Question: I have a very interesting problem - at least to me :). Below you'll see the jade, the html, and a google chrome screenshot:
home.html:
'''
<html ng-app="mtn">
<head>
<title>Fluid Width HTML Example </title>
<!--<script src="http://maps.googleapis.com/maps/api/js?key=APIKEY&sensor=false"> -->
<script src="http://code.jquery.com/jquery-1.9.1.js"></script>
<script src="/javascripts/vendor/jquery.easing.1.3.js"></script>
<link rel="stylesheet" href="http://code.jquery.com/ui/1.10.4/themes/smoothness/jquery-ui.css">
<link rel="stylesheet" href="/stylesheets/style.css" />
<script src="http://code.jquery.com/ui/1.10.4/jquery-ui.js"></script>
<script type="text/javascript" src="https://maps.googleapis.com/maps/api/js?key=APIKEY&sensor=false"></script>
<script type="text/javascript" src="http://google-maps-utility-library-v3.googlecode.com/svn/trunk/infobox/src/infobox.js"></script>
<script type="text/javascript" src="/javascripts/main.js"> </script>
<script src="/javascripts/fb_init.js"> </script>
<script type="text/javascript" src="/javascripts/map_data.js"></script>
<script src="/javascripts/vendor/angular/angular.min.js"></script>
<script src="/javascripts/controllers/reg.js"></script>
<script src="/javascripts/controllers/login.js"></script>
<script src="/javascripts/controllers/runtests.js"></script>
<script src="/javascripts/controllers/ui_controllers.js"></script>
<script src="/javascripts/controllers/markers.js"></script>
<script src="/javascripts/vendor/angular-cookies/angular-cookies.js"></script>
<script src="/javascripts/map.js"></script>
</head>
<body onload='initialize();'>
<div id="fb-root"></div>
<div id="topbar">
<div style="float: left"><fb:login-button width="200" max-rows="1" auto_logout_link="true"></fb:login-button></div>
</div>
<div id="all_content" style="height: 100%;">
<!--<div id="output" style="color: #FFFFFF;" />-->
<div id="googleMap">
</div>
<div id="icons">
<span>
</span>
</div>
<div id="markers_list">
<span>
</span>
</div>
<div id="ftests">
<div id="dialog" class="window">
<b>Testing of Modal Window</b> |
<a href="#" class="close">Close it</a>
</div>
<!-- Do not remove div#mask, because you'll need it to fill the whole screen -->
<div id="mask"></div>
</div>
<div id="sidebar" ng-controller="ui_controllers">
<button id="tog_icons_but" ng-click="toggle_icons()"> &lt;&lt; Icons </button>
</div>
</div>
<div id="tests" ng-controller="runtests">
<div id="messages" ng-show="message">{{ message }}</div>
<form id="tests_form">
<div>
</div>
<button ng-click="reset()"></button>
<button ng-click="run()">Run Tests</button>
</form>
</div>
</body>
</html>
'''
home.jade:
'''
extends layout.jade
block content
#fb-root
#topbar
div(style='float: left;')
fb:login-button(width='200', max-rows='1', auto_logout_link='true')
#all_content(style='height: 100%;')
//
<div id="output" style="color: #FFFFFF;" />
#googleMap
#icons
span
#markers_list
span
#ftests
#dialog.window
b Testing of Modal Window
| |
a.close(href='#') Close it
//
Do not remove div#mask, because you'll need it to fill the whole screen
#mask
#sidebar(ng-controller='ui_controllers')
button#tog_icons_but(ng-click='toggle_icons()') &lt;&lt; Icons
#test_results
#tests(ng-controller='runtests')
#messages(ng-show='message') {{ message }}
form#tests_form
div
button(ng-click='reset()')
button(ng-click='run()') Run Tests
'''
layout.jade:
'''
doctype html
html(ng-app='mtn')
head
title= 'title'
//
<script src="http://maps.googleapis.com/maps/api/js?key=APIKEY&sensor=false">
script(src='http://code.jquery.com/jquery-1.9.1.js')
script(src='/javascripts/vendor/jquery.easing.1.3.js')
link(rel='stylesheet', href='http://code.jquery.com/ui/1.10.4/themes/smoothness/jquery-ui.css')
link(rel='stylesheet', href='/stylesheets/style.css')
script(src='http://code.jquery.com/ui/1.10.4/jquery-ui.js')
script(type='text/javascript', src='https://maps.googleapis.com/maps/api/js?key=APIKEY&sensor=false')
script(type='text/javascript', src='http://google-maps-utility-library-v3.googlecode.com/svn/trunk/infobox/src/infobox.js')
script(type='text/javascript', src='/javascripts/main.js')
script(src='/javascripts/fb_init.js')
script(type='text/javascript', src='/javascripts/map_data.js')
script(src='/javascripts/vendor/angular/angular.min.js')
script(src='/javascripts/controllers/reg.js')
script(src='/javascripts/controllers/login.js')
script(src='/javascripts/controllers/runtests.js')
script(src='/javascripts/controllers/ui_controllers.js')
script(src='/javascripts/controllers/markers.js')
script(src='/javascripts/vendor/angular-cookies/angular-cookies.js')
script(src='/javascripts/map.js')
body(onload="initialize();")
block content
'''
chrome screenshot:

The problem here is that, even though the maps is loaded into the div with the id "googleMap", it is not shown on the screen. When I use HTML, everything works fine, but when using Jade, all the stuff works except the google maps is not being shown. What could be the reasons for this error? All other files are fine - I tested them individually after using Jade - but of course if you think that the problem is on those files, I can re-check them again. ;)
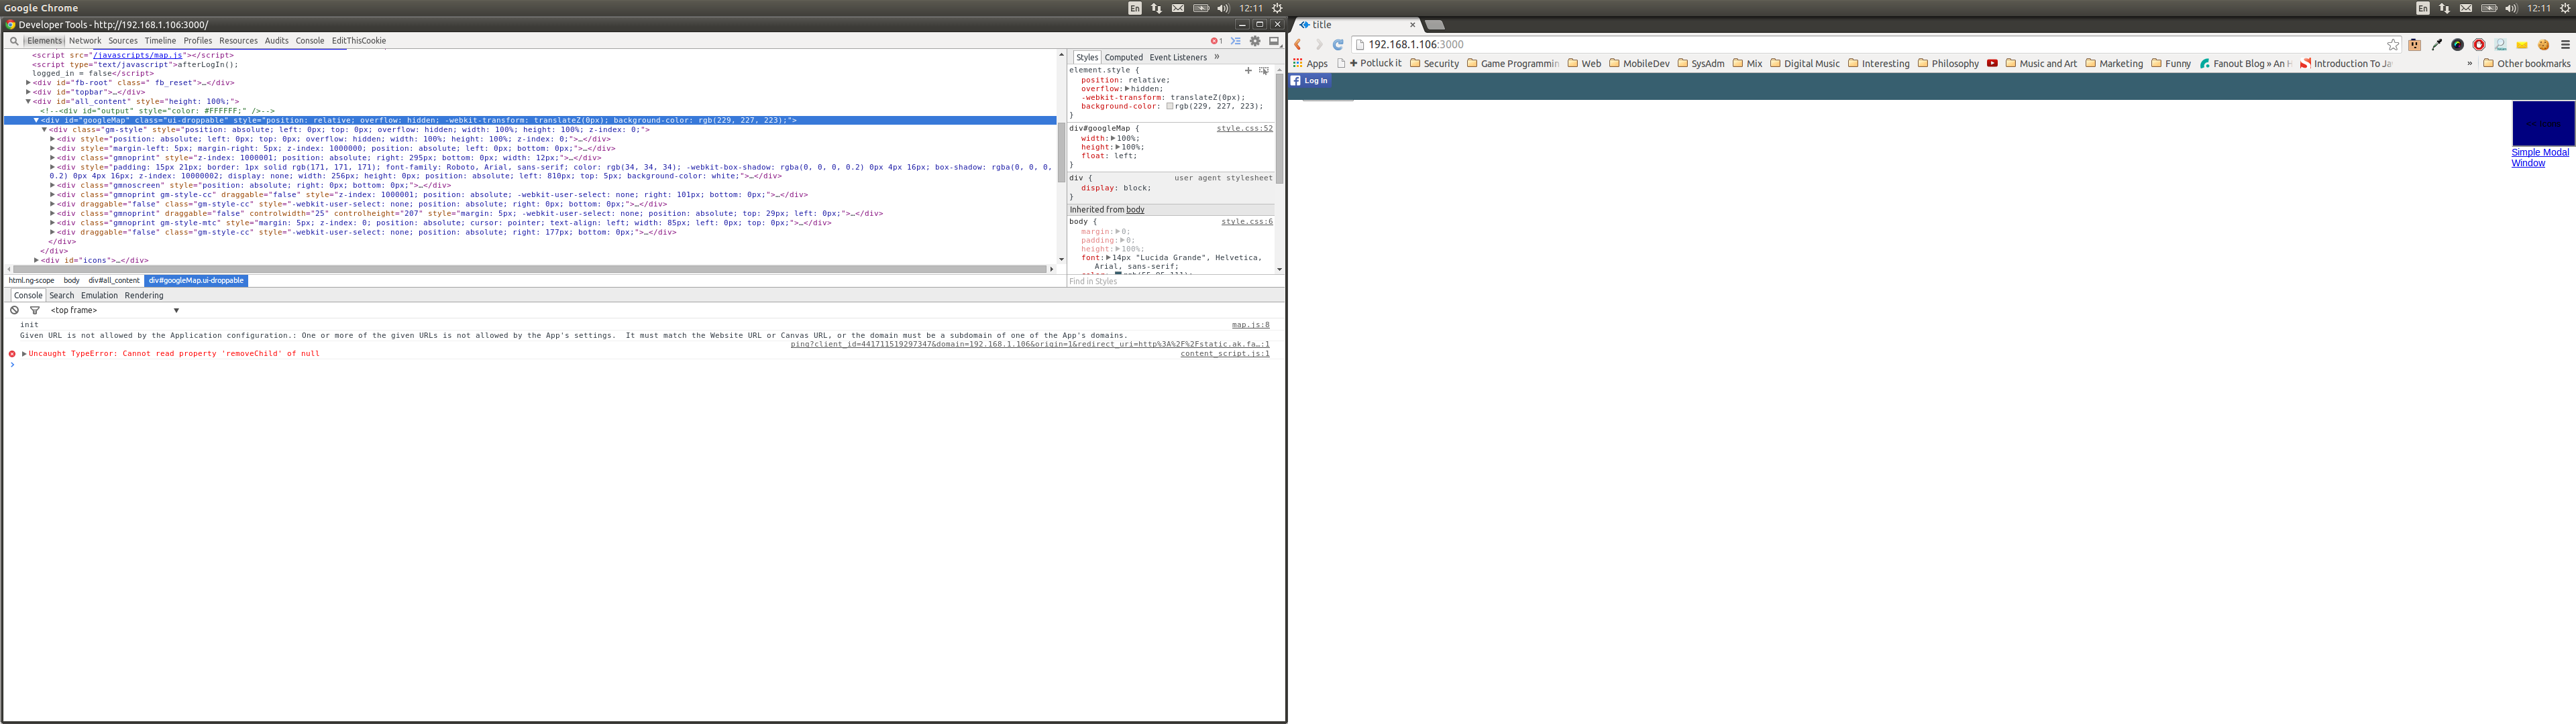
Answer: OK, I kinda feel a bit dumb right now. When I converted the html to Jade, the conversion tool automatically put '"doctype html"' to the head of the html document. And with that specified almost all my CSSes are neglected, because browsers tend to operate on "standard mode". That's why, even though I made my map with CSS '{width: 100%, height: 100%}', it is rendered as '{width: 0px, height: 0px}' (<URL>.
For full detailed information about all three browser (for mozilla) modes:
1. General Info
2. Quirks Mode
3. Almost Standards Mode
To check your browsers rendering mode, see this <URL>
There a lot of detailed information out there besides these links, but I tried to put the basic ones in one place to access easily. Maybe it would help someone else.